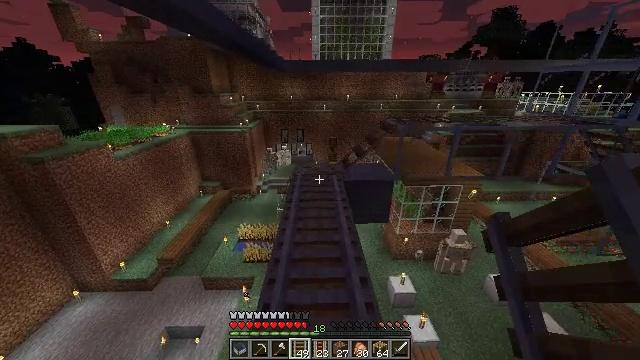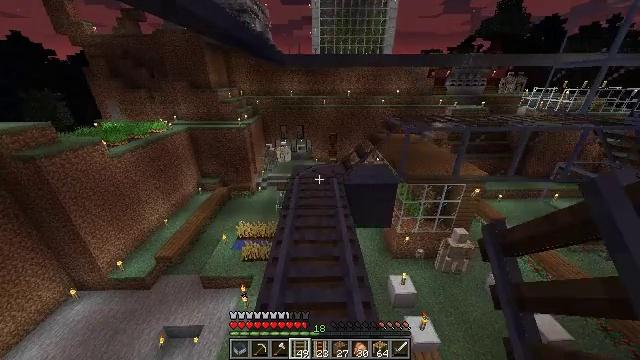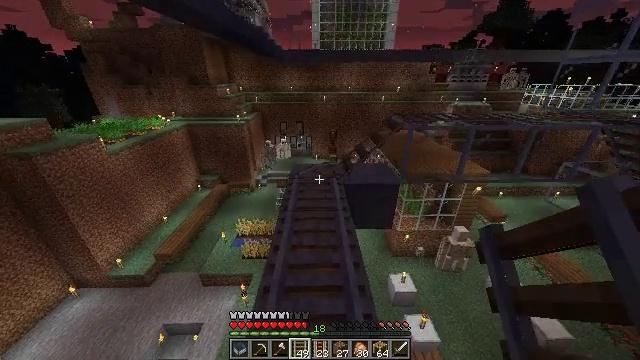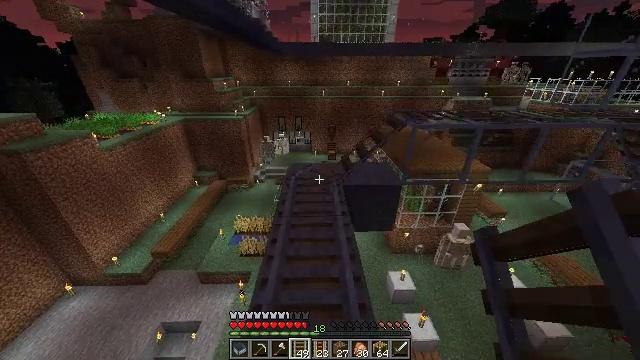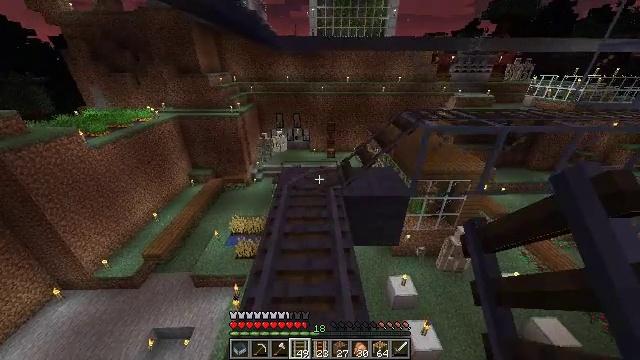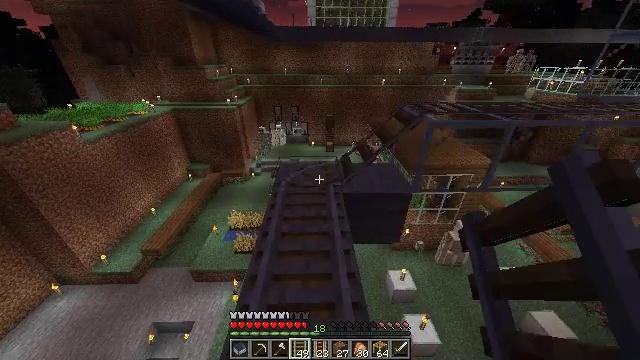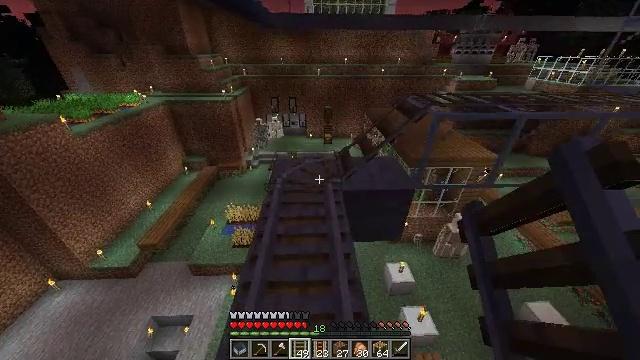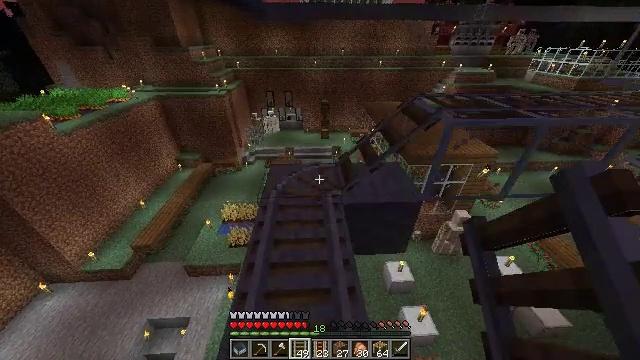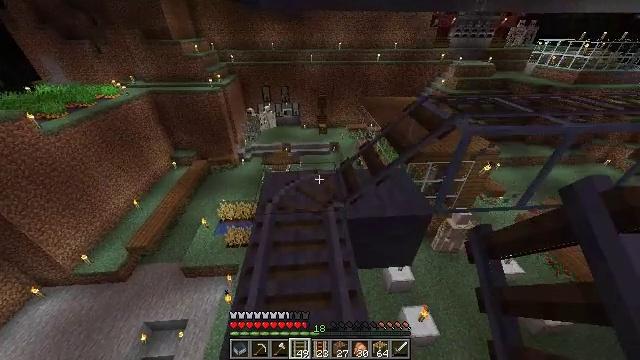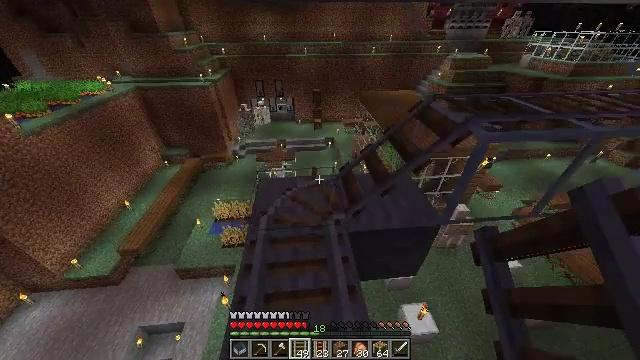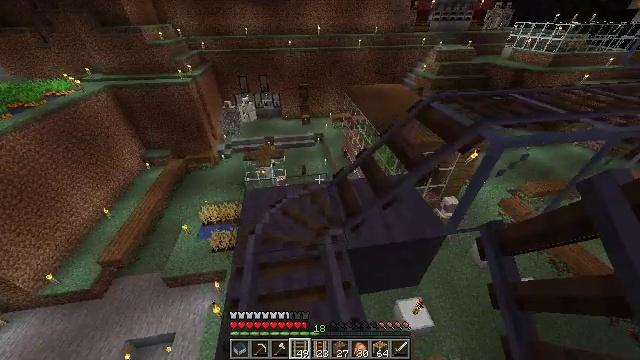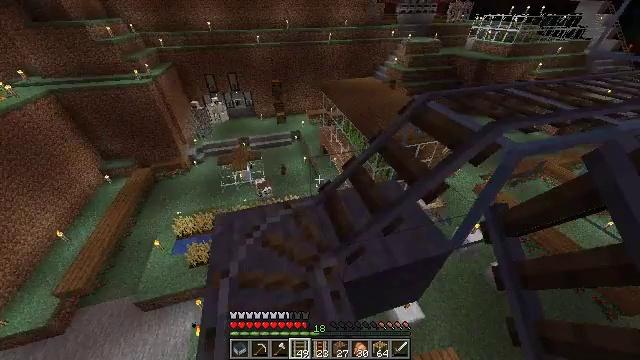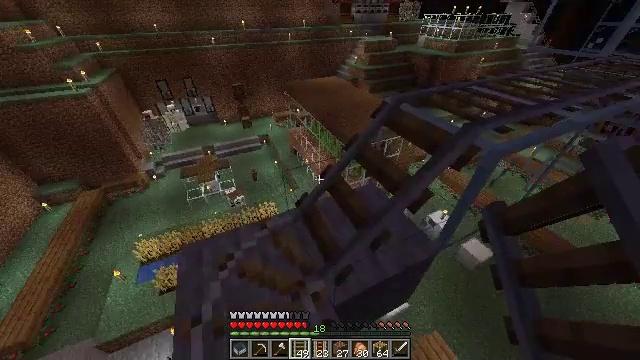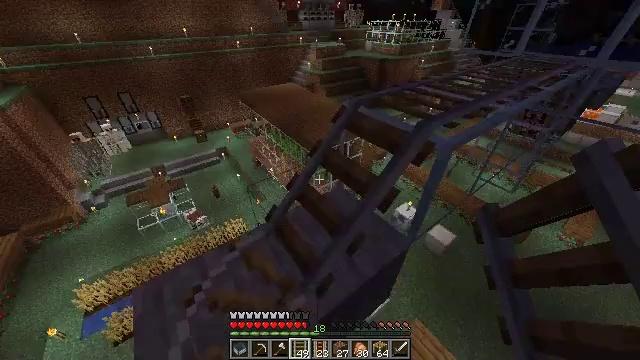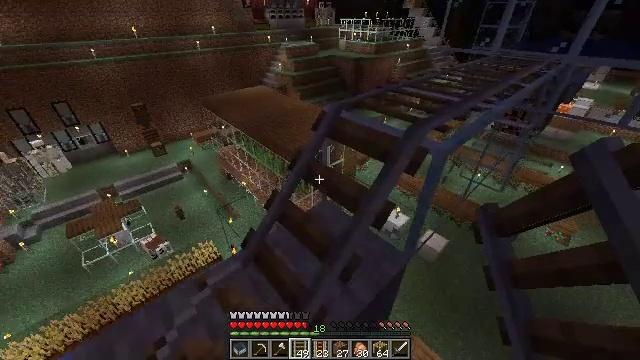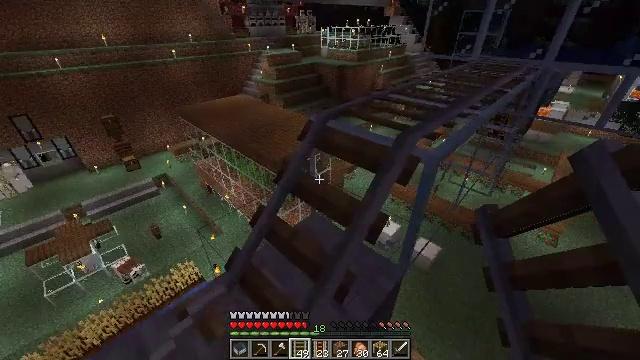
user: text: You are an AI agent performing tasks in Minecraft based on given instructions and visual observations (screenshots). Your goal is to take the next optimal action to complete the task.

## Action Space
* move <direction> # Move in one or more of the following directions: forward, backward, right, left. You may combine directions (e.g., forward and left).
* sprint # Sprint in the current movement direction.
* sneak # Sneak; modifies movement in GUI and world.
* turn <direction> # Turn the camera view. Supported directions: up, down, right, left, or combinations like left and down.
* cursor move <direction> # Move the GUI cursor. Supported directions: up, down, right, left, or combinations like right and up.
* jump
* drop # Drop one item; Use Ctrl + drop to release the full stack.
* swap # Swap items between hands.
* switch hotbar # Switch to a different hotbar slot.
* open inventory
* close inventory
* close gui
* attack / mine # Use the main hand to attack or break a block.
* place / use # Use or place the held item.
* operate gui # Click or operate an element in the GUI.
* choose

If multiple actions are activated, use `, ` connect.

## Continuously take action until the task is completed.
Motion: motion action
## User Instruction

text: Attack the smooth stone block to break it.
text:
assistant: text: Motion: move forward, turn down
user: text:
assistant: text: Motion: move forward
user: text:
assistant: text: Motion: move forward, turn down
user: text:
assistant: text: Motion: move forward, turn down
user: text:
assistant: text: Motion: move forward, turn down
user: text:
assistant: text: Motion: move forward, turn down
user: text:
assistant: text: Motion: move forward, turn down
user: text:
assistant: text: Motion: move forward, turn down
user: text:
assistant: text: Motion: move forward, turn right and down
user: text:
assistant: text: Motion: move forward, turn right and down
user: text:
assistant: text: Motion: move forward, turn right and down
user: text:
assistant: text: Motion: turn right
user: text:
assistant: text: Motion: turn right and up
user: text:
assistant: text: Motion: turn right and up
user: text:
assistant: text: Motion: turn right and up
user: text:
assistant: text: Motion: move left, turn right and up
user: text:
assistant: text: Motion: move left, turn right and up
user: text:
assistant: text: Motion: move left, turn right
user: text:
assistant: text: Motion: turn right
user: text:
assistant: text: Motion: turn right
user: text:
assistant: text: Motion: turn right
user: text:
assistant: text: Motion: turn right
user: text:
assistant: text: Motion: turn right
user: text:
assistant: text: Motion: no_op
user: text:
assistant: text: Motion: no_op
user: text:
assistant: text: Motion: no_op
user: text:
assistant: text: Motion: no_op
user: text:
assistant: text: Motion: no_op
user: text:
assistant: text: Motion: turn right
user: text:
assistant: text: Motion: move forward, turn right